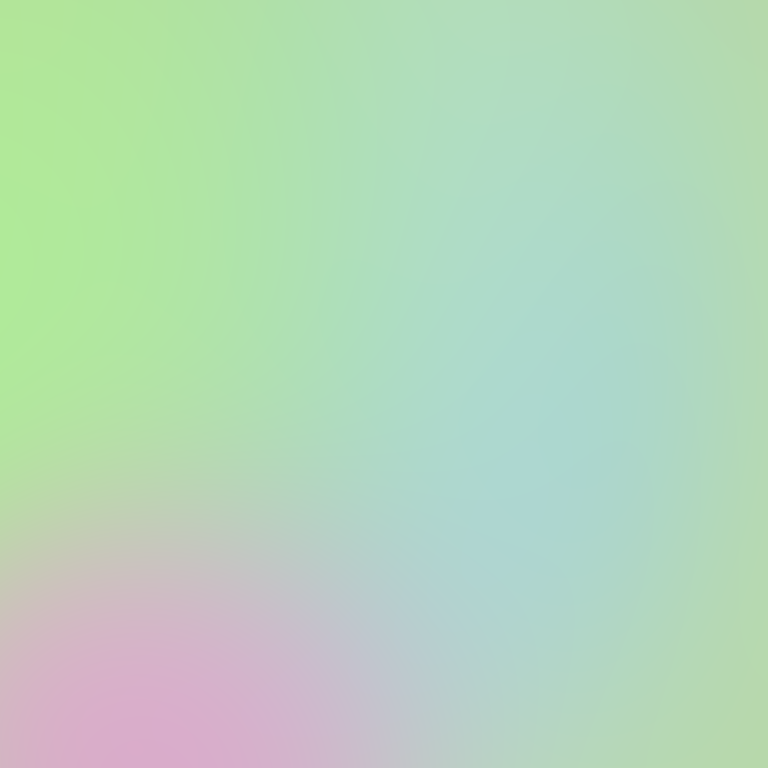
Abstract light effect, smooth gradient from soft green to gentle pink, calm atmosphere, diffuse glow, no room, no furniture, no objects.